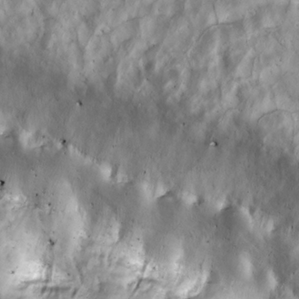
Label: non_frost